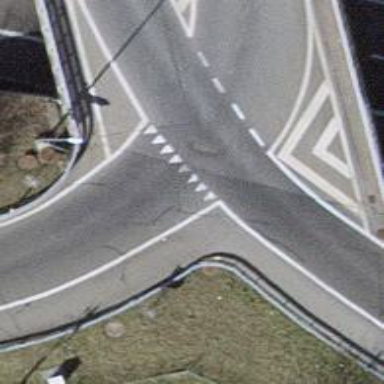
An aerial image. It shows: Road with "give way" sign.